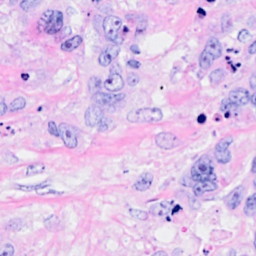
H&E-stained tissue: Breast